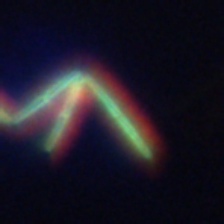
Taxon: Thalassionema
Group: Diatoms